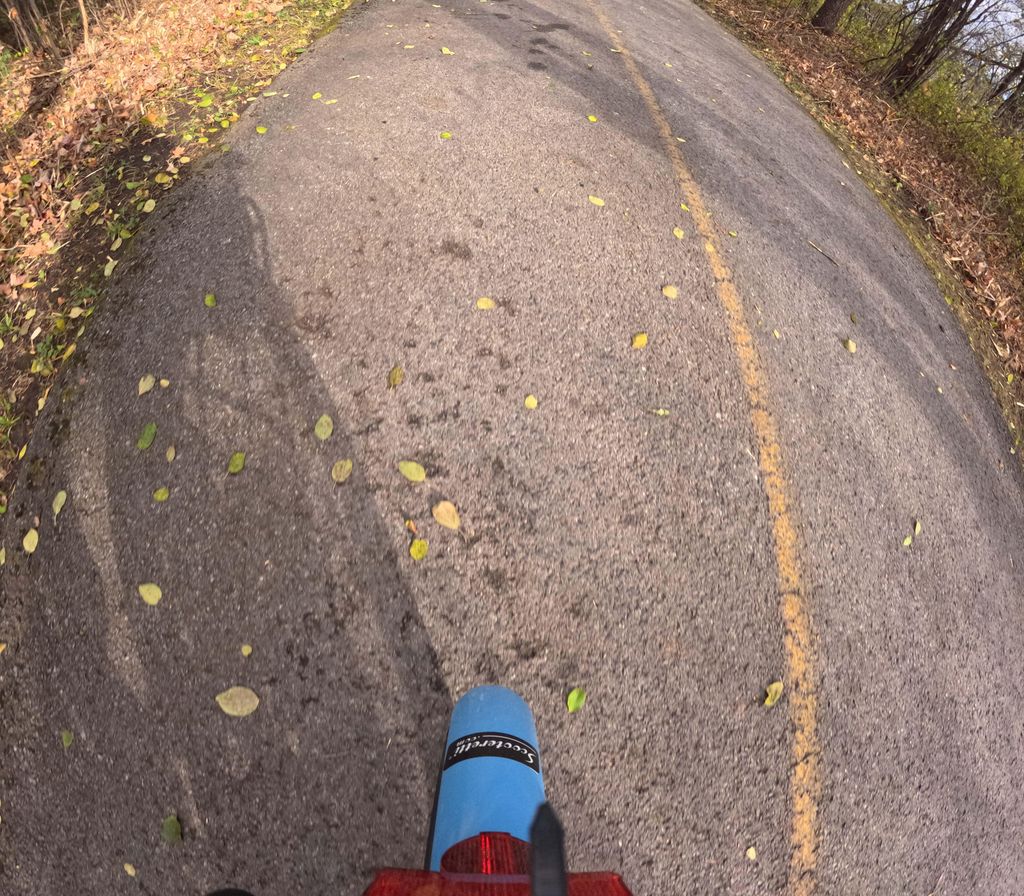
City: ottawa-gatineau